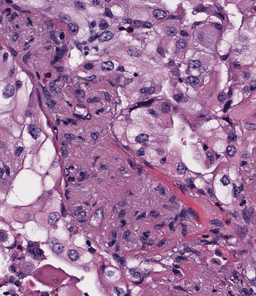
Tumor epithelial tissue: yes
Tumor-associated stroma tissue: yes
Normal tissue: no